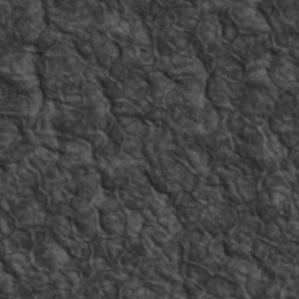
Label: non_frost